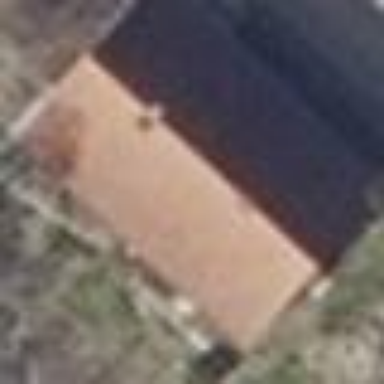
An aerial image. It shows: Simple and straightforward house.